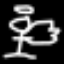
Label: angel